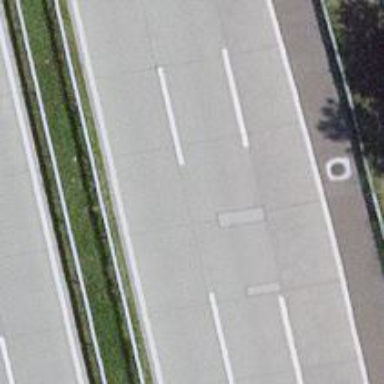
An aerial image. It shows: Asphalt motorway.